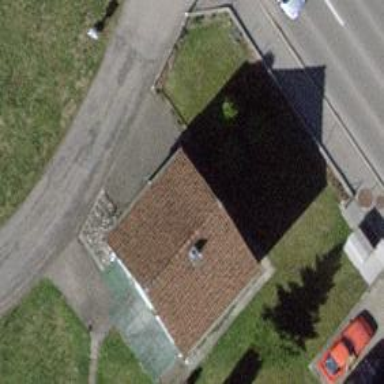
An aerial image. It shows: Building with gabled roof.